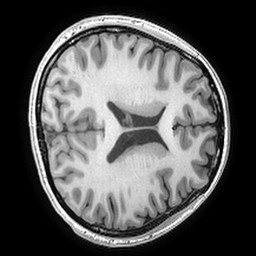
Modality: T1w
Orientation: axial
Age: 21
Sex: female